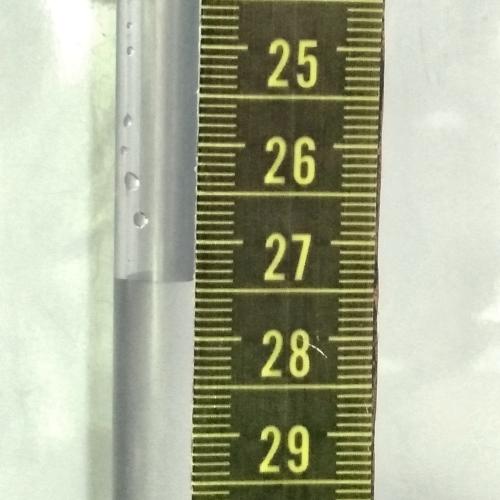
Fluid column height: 27.4 cm